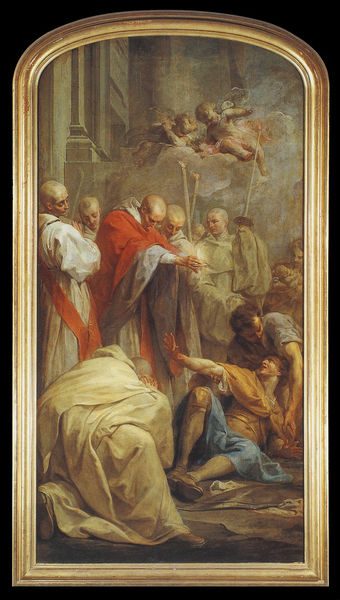
Titel: Der heilige Bernard reicht dem Grafen von Aquitanien die Hostie
Künstler: Jean Restout
Institution: Alencon, Musée des Beaux - Arts et de la Dentelle
Schlagwörter: blau, gemälde, hand, himmel, wolken, gelb, menschen, weiss, rot, architektur, arm, rahmen, goldrahmen, boden, gold, engel, putte, liegen, fassade, kahl, ölgemälde, glatze, leuchten, glatzen, knien, altar, prister, stäbe, kranker, hilfe, fall, hostie, priester, mönche, tempel, leuchtend, kirchlich, heilung, magie, heilen, krankenheilung, gefallener, steinigung, teufelsaustreibung, mnner, exorzismus, kahlköpfe